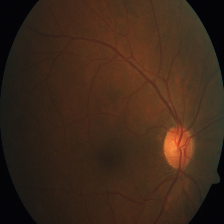
Diabetic retinopathy grade: Severe